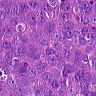
Metastatic tissue present: yes